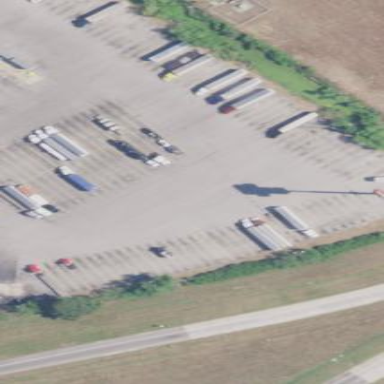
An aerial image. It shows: Parking area.